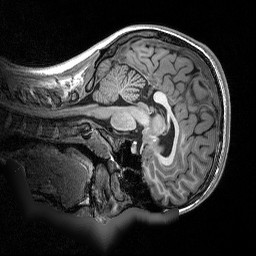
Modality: T1w
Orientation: sagittal